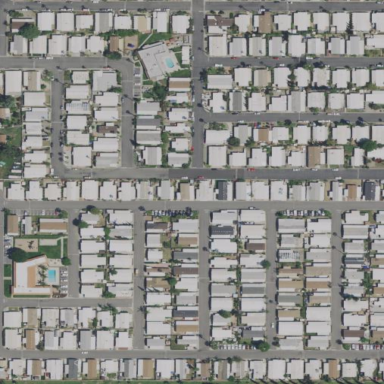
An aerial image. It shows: Residential area known as trailer park.